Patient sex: M
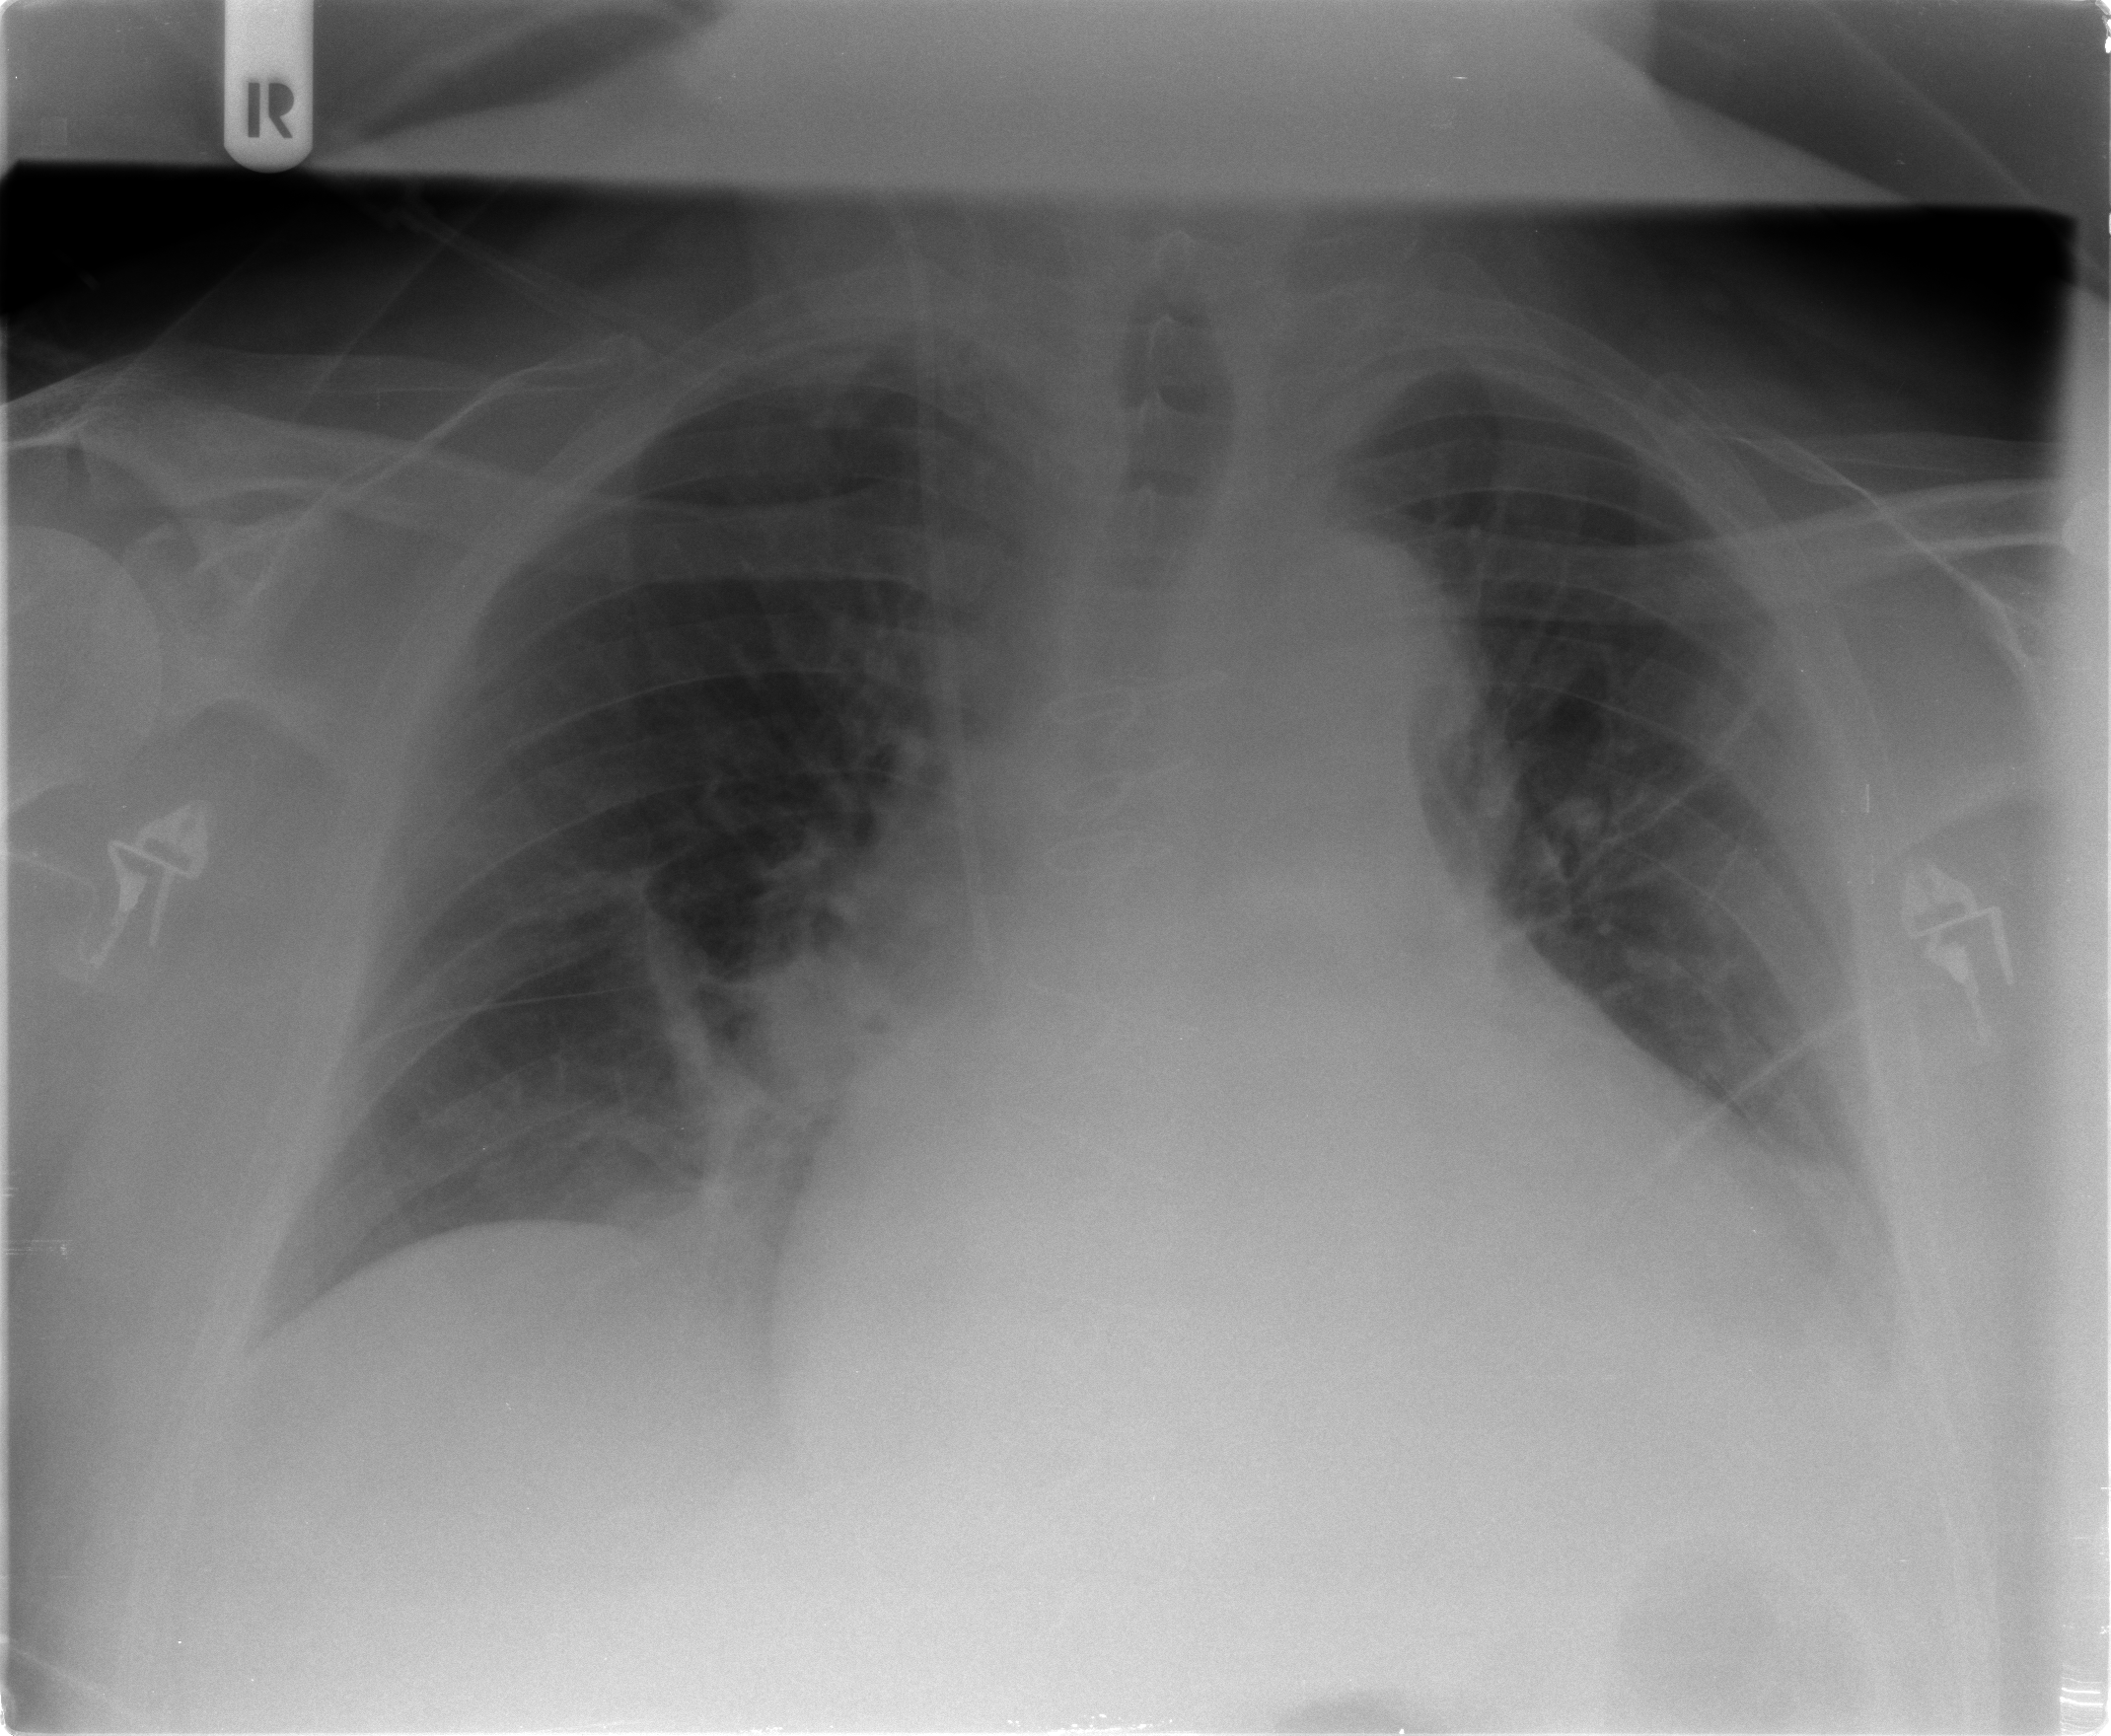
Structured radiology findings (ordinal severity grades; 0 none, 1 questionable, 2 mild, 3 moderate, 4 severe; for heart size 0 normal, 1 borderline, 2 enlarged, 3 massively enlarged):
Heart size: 2
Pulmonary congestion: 1
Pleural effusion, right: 2
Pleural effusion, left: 2
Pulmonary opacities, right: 2
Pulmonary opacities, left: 0
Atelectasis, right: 2
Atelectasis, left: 2